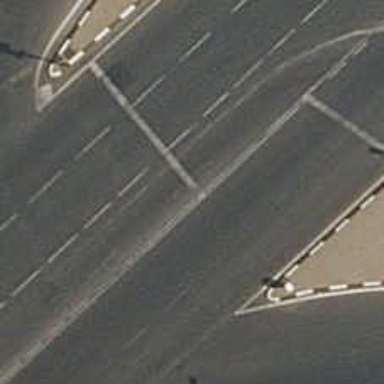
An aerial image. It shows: Road with traffic signals.